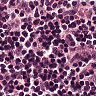
Metastatic tissue present: no